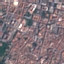
Label: Residential